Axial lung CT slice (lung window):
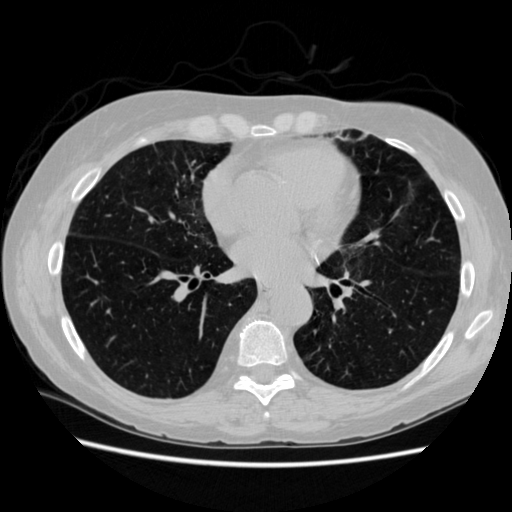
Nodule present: no